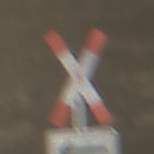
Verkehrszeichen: Andreaskreuz
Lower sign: RichtungsangabeDurchPfeile1
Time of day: Midday
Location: Roofed (Tunnel)
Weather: NotSpecified
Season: NotSpecified
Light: Natural